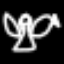
Label: angel